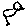
Label: bird